Interaction volume radius: 5 \u00c5
Interaction volume height: 25 \u00c5
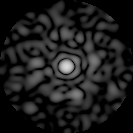
Disorder parameter: 0.8543